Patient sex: M
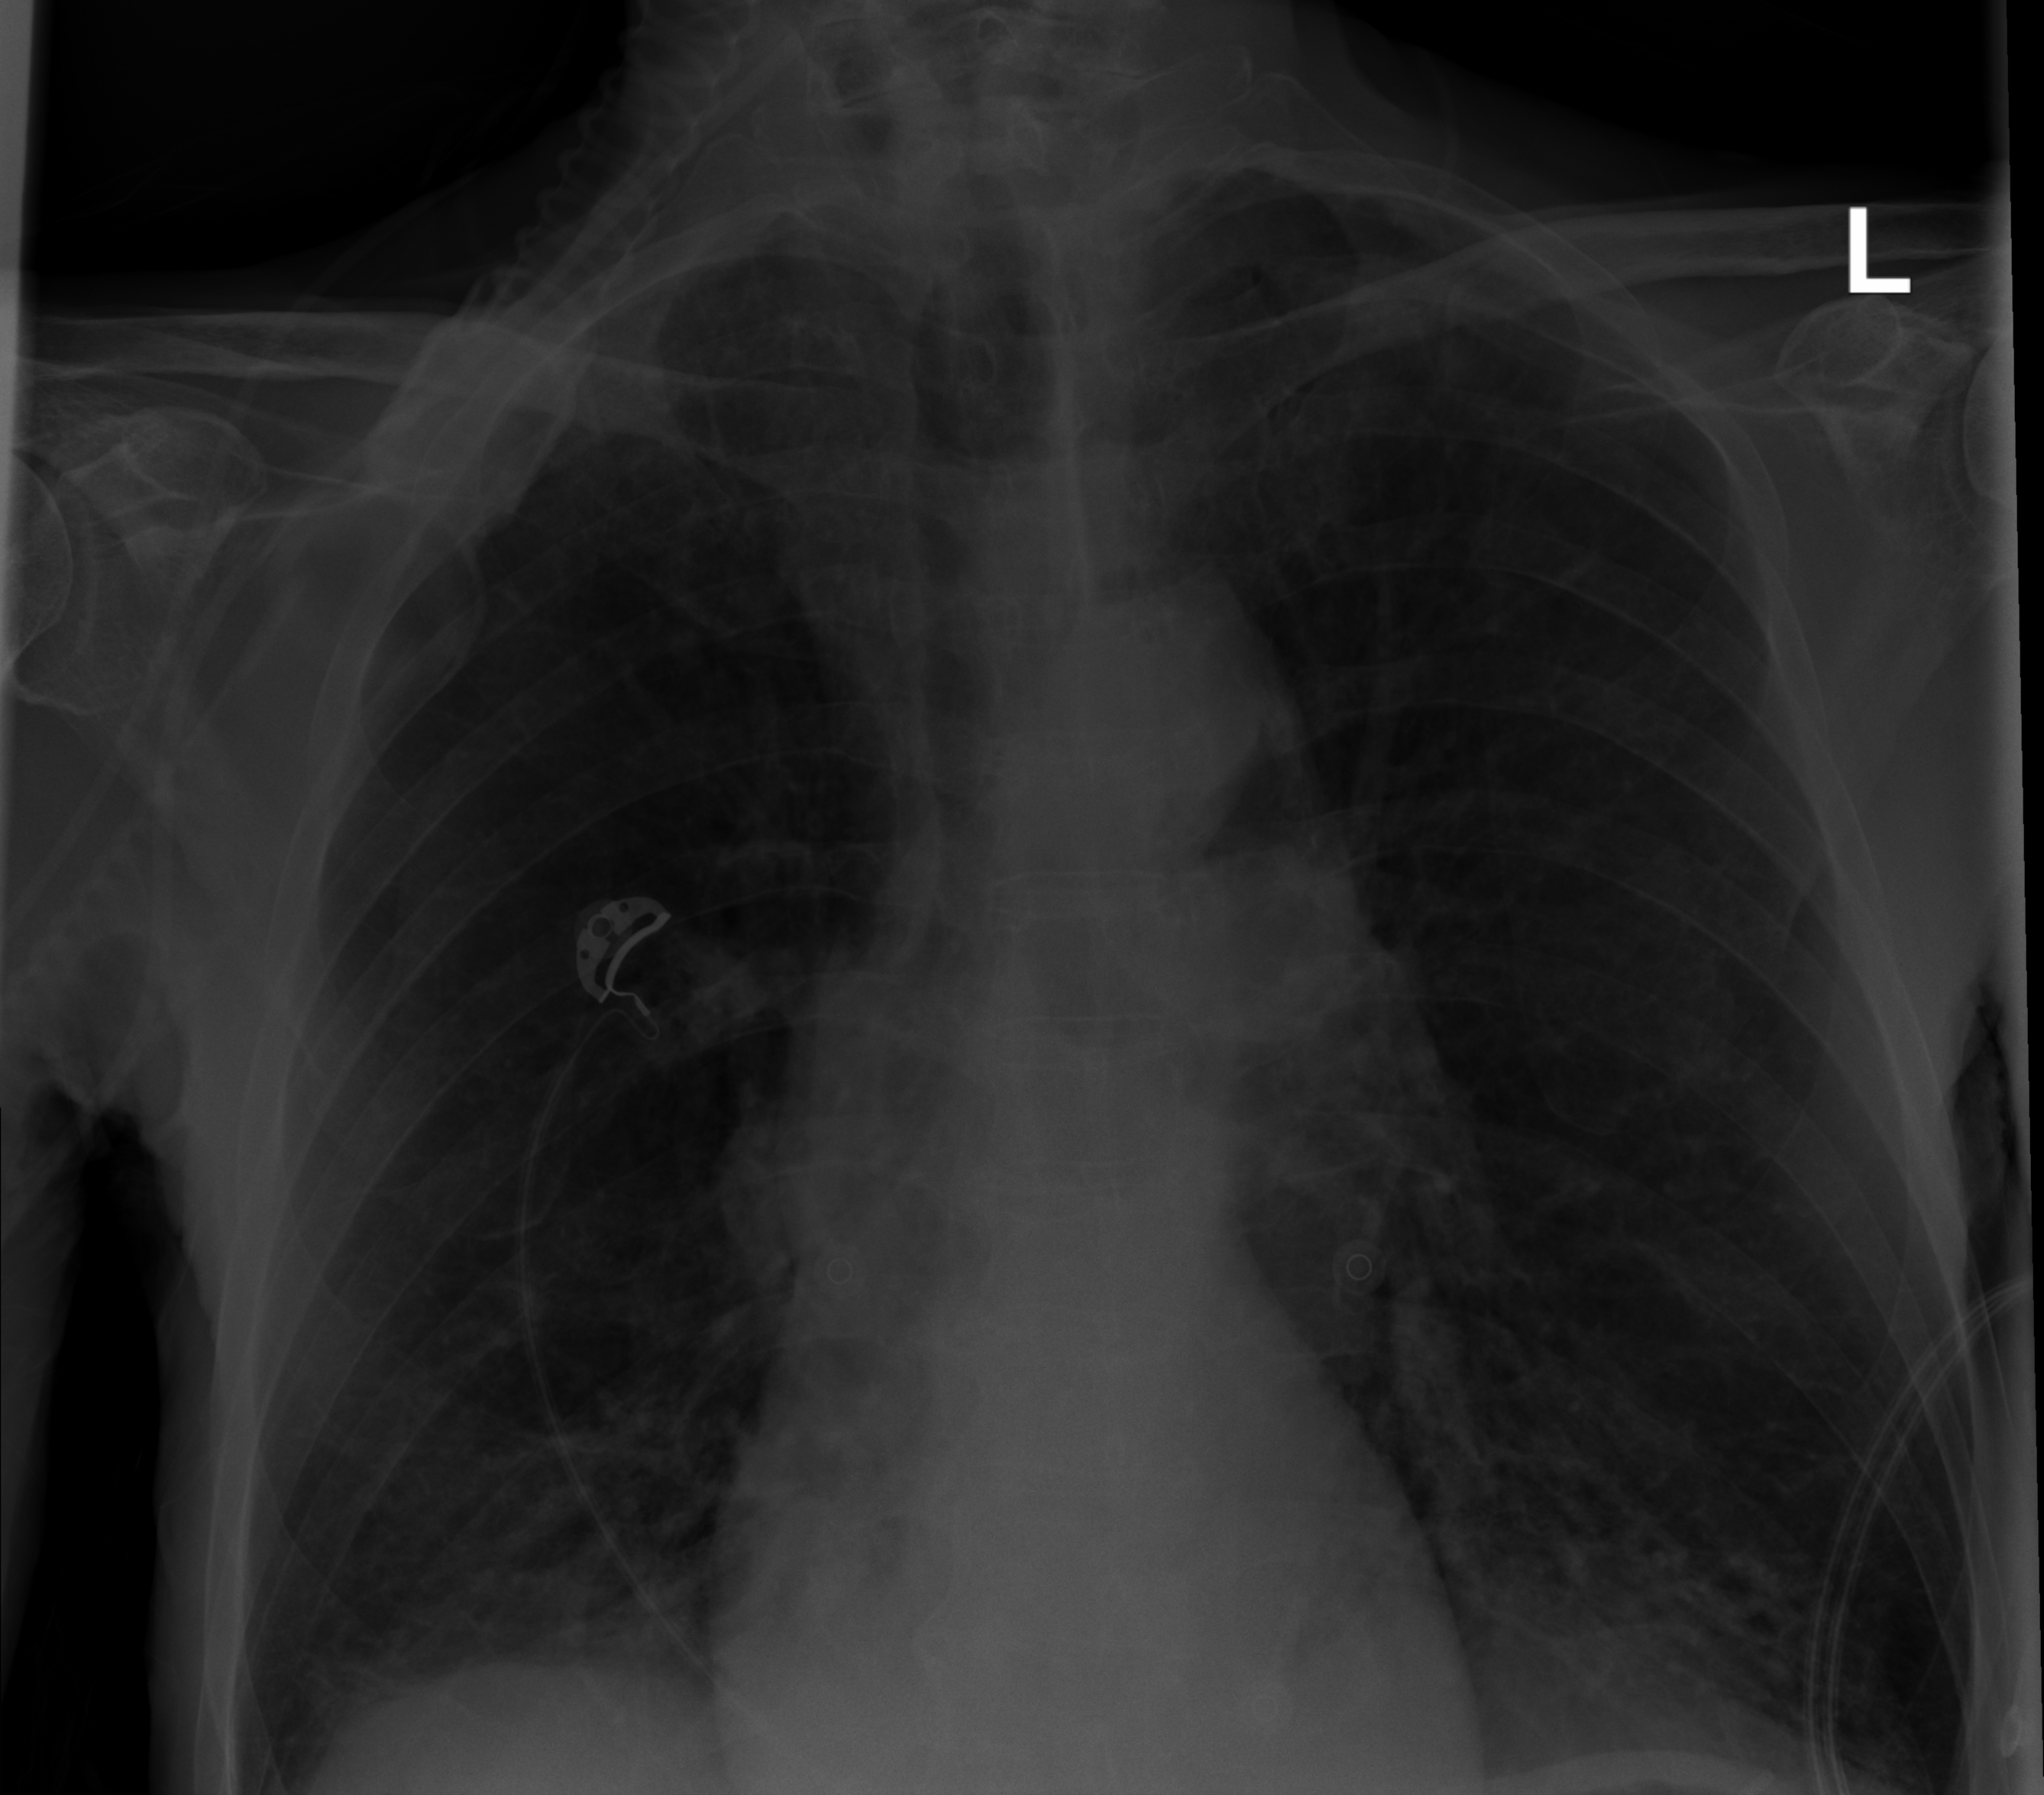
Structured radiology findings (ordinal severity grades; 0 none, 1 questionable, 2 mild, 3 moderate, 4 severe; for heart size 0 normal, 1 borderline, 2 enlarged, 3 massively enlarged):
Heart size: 0
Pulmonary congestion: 0
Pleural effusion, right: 0
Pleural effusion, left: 0
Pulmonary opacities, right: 0
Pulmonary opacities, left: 0
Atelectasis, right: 2
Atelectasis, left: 0